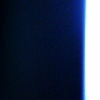
Label: space